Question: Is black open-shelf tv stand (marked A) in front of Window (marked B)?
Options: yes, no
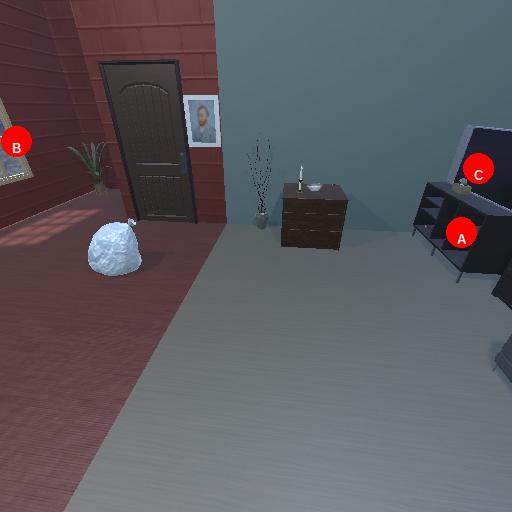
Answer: yes